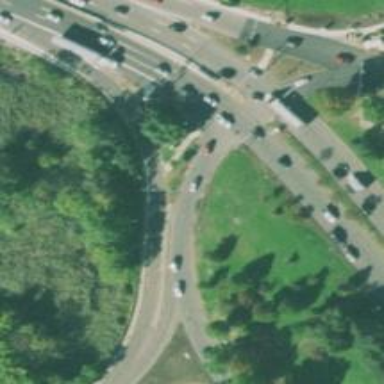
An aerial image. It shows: Secondary road with asphalt surface leading to circular junction.